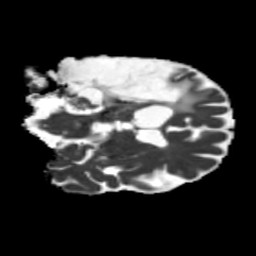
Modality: MD
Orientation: coronal
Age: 51
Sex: male
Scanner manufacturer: siemens
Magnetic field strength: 3 T
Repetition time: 5.25 s
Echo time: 0.08 s